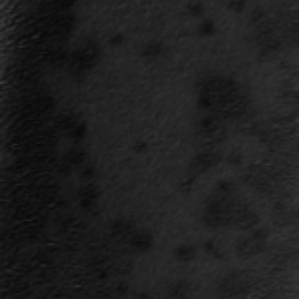
Label: frost